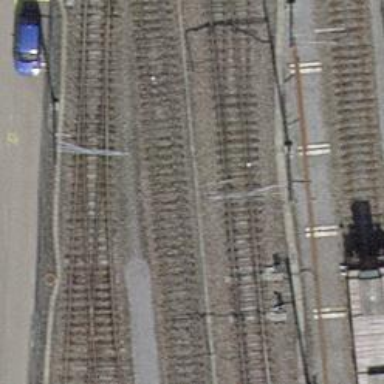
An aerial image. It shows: Single-track railway with contact lines for electrification. The railway block is marked as W8.